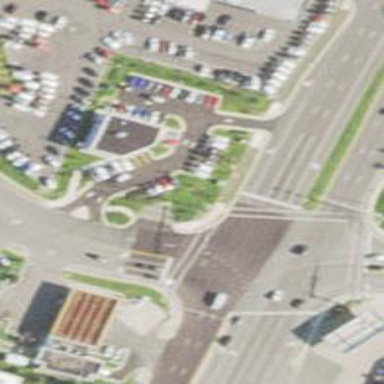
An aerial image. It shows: Cycleway.